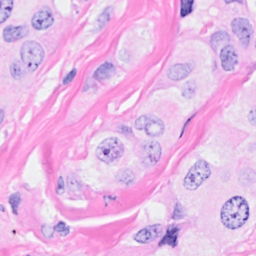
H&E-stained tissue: Breast